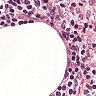
Metastatic tissue present: no